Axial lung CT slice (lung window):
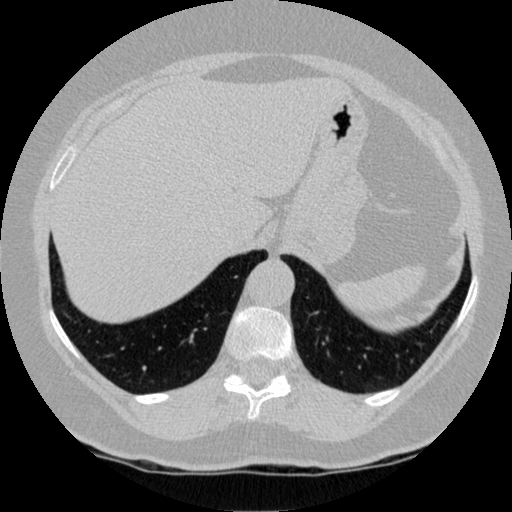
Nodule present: no